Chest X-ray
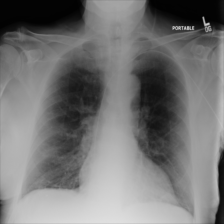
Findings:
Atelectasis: negative
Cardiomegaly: negative
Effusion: negative
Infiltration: negative
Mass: negative
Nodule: negative
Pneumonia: negative
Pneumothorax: negative
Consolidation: negative
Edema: negative
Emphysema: negative
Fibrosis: negative
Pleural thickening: negative
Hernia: negative